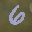
Label: 6